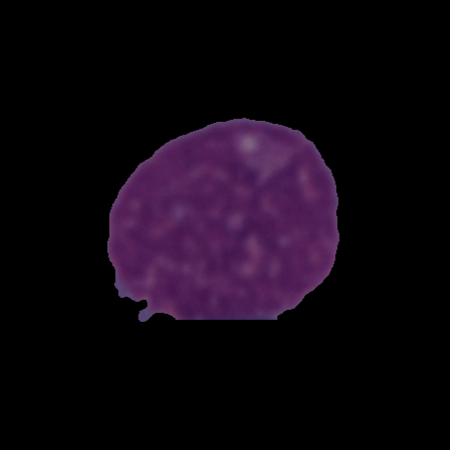
Label: cancer